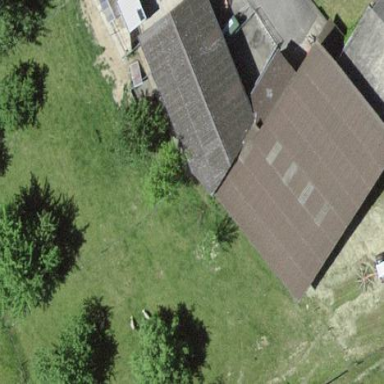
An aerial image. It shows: Sty building.